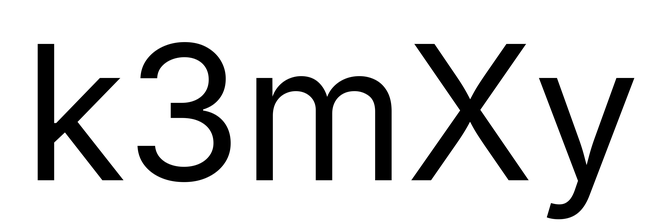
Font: Inter_Regular